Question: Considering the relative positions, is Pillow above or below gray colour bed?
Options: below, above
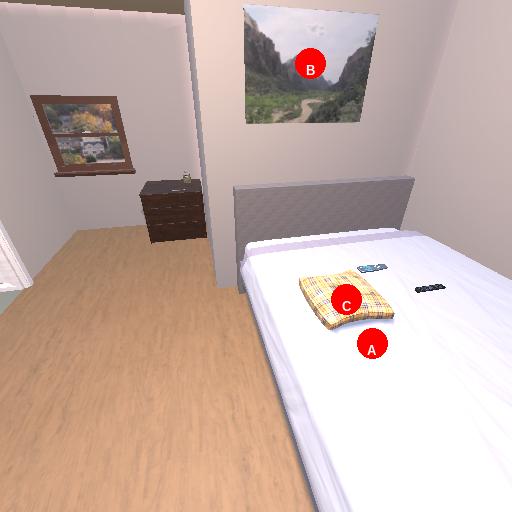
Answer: below